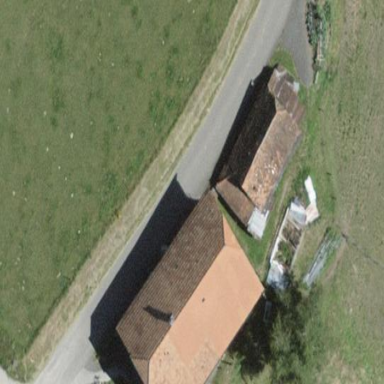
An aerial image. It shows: Farm building.